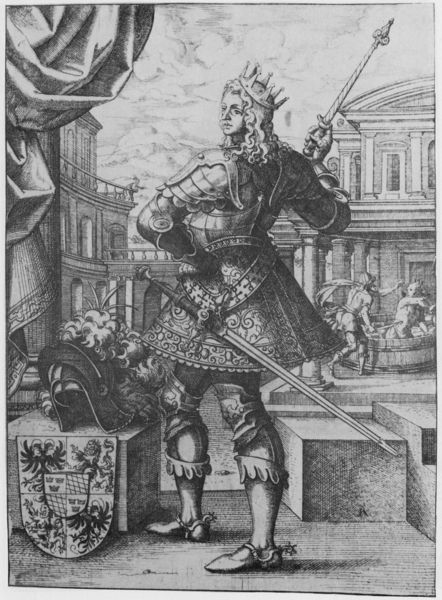
Titel: Bildnis des Luitbertus (Leutbrecht)
Künstler: Jost Amman
Institution: (Seriendruck)
Schlagwörter: adler, feder, himmel, mann, wasser, menschen, stadt, fenster, frau, schwarz, säulen, zeichnung, blick, gebäude, gürtel, haus, schloss, jung, architektur, arm, mensch, steine, ärmel, bildnis, portrait, porträt, vorhang, brüstung, figur, haare, mantel, pose, adel, person, krone, locken, schulter, federbusch, balkon, holzschnitt, fassade, schuhe, stab, graphik, könig, lanze, stufen, bad, waschen, strümpfe, schild, palast, druck, schwarzweiss, stich, schwert, säbel, waffen, helm, ritter, rüstung, zuber, wappen, harnisch, mittelalter, prinz, kniestrümpfe, löwe, wei?, bottich, sporen, kupferstich, zepter, szepter, klassisch, doppeladler, reichsadler, schwet, schwertrüstung, siegespose, schwertt, f